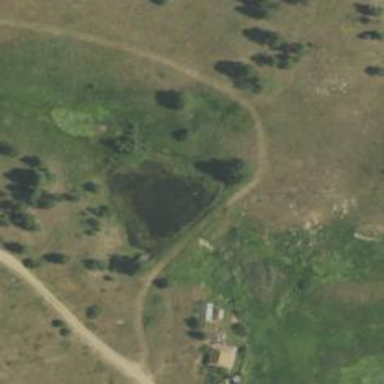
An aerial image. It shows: Fire water pond meant for emergency use.